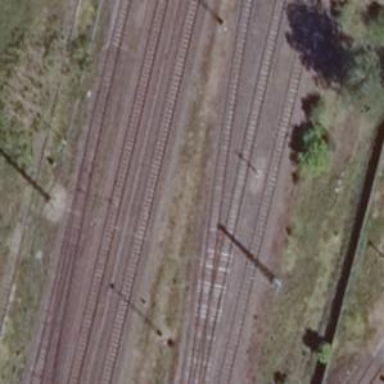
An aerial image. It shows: Railway switch.